Current action and preconditions to check: trajectory_clear

Your task: For each precondition in the list above, predict whether it will hold at this action.

Consider the current scene as observed from the mobile robot's camera, and analyze the predicted future states of all dynamic agents (e.g., people, animals, vehicles, or any moving entities) within the NEXT SECOND.

IMPORTANT: Only answer "very likely" if you are absolutely certain—based on strong, clear evidence—that a dynamic agent will violate the precondition in the predicted future state. Do NOT answer "very likely" for unlikely, ambiguous, or low-probability risks.

Ask yourself for each precondition: Is there a high probability, with clear and convincing evidence, that the predicted future states of any dynamic agent will interfere with the predicted future state of the currently executing action within the NEXT SECOND, causing that precondition to fail?

Assess the risk level based on these predictions. Use "likely" or "very likely" if motions create a clear risk of interference.

Use "neutral" or "improbable" if agents are nearby but their predicted paths are clearly diverging or non-conflicting.

Failure Risk Categories: "very improbable", "improbable", "neutral", "likely", "very likely"

Answer Format: Output ONLY the probability_of_failure value from these categories: "very improbable", "improbable", "neutral", "likely", "very likely"

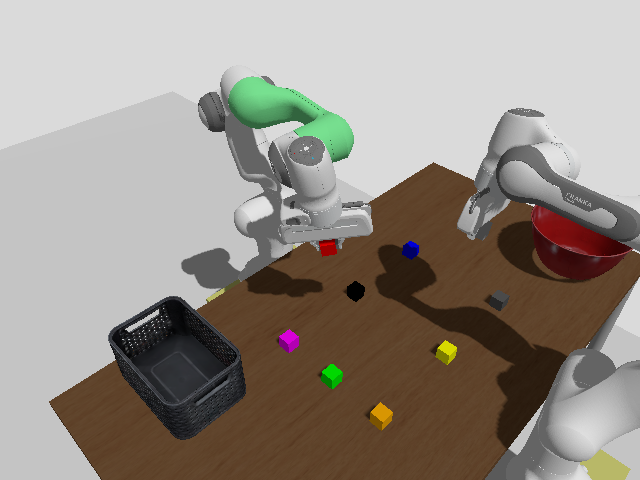

Answer: very improbable